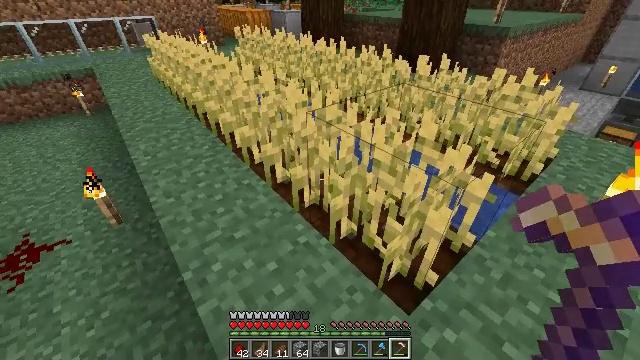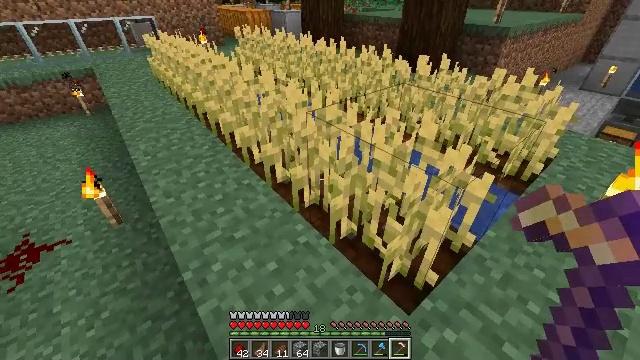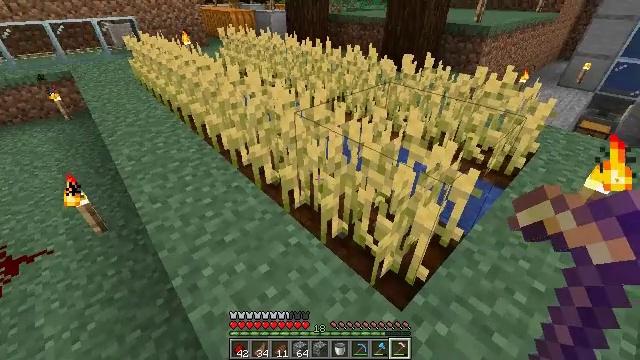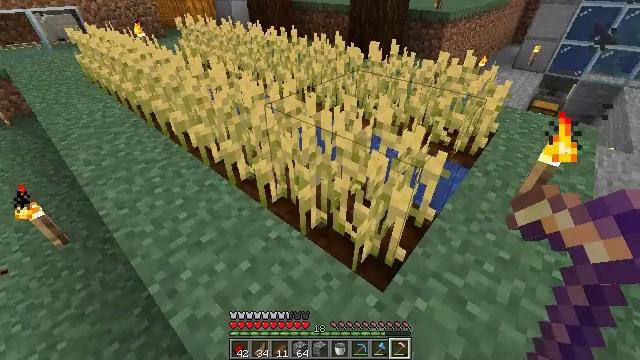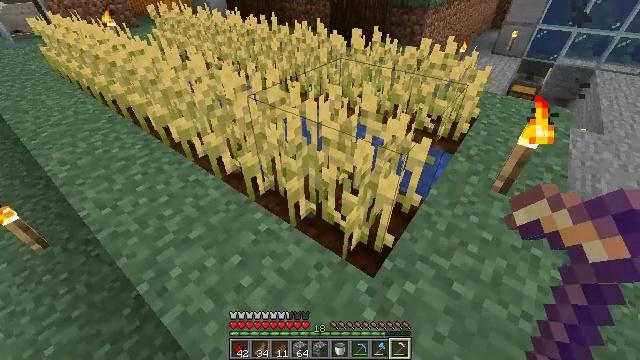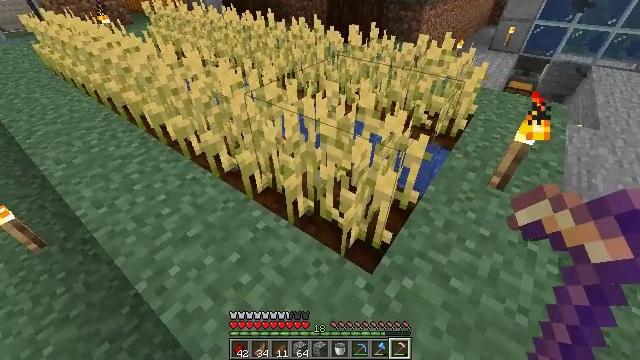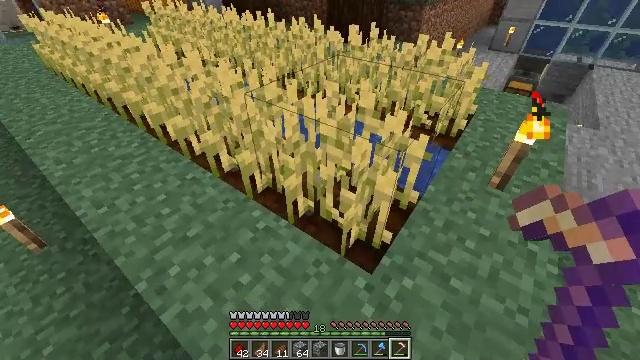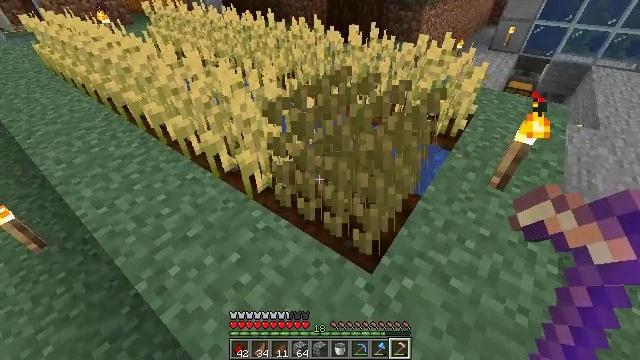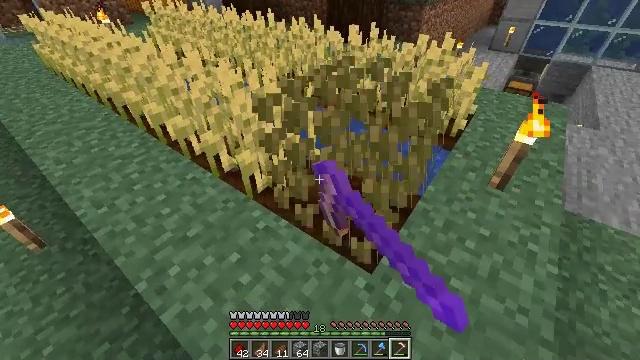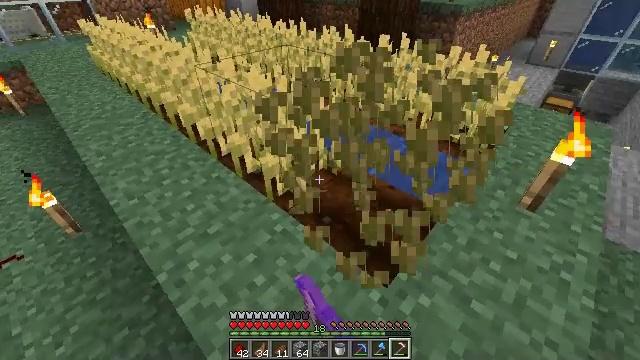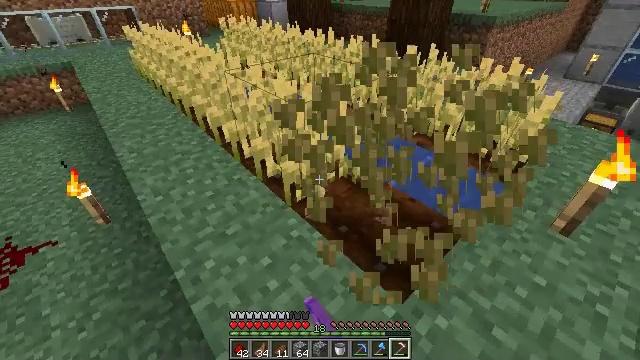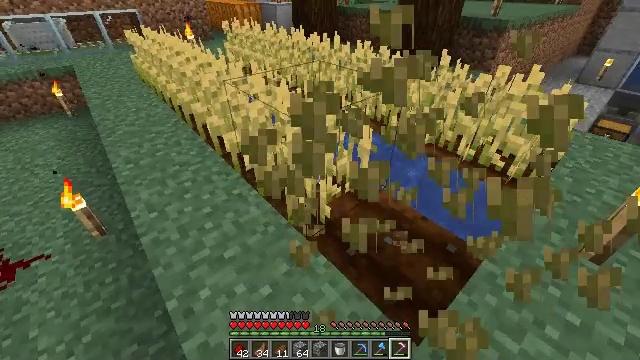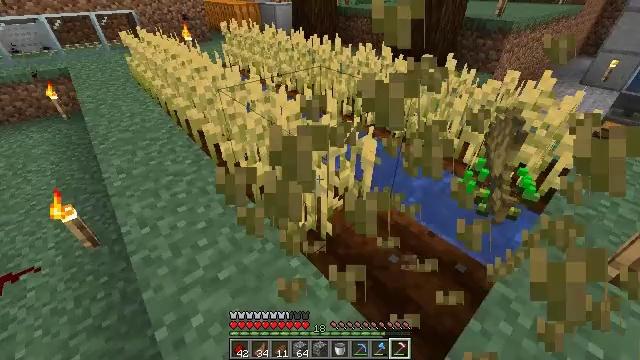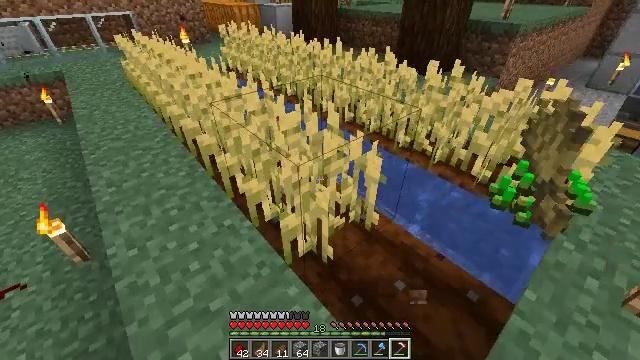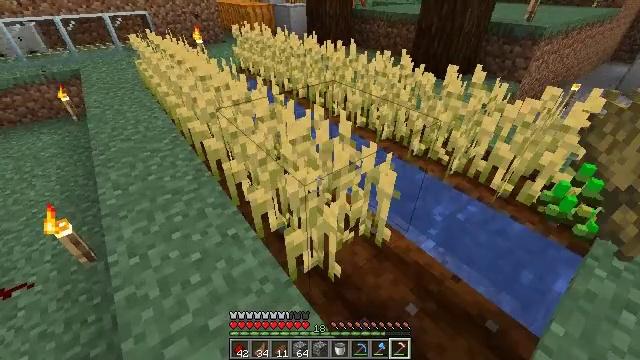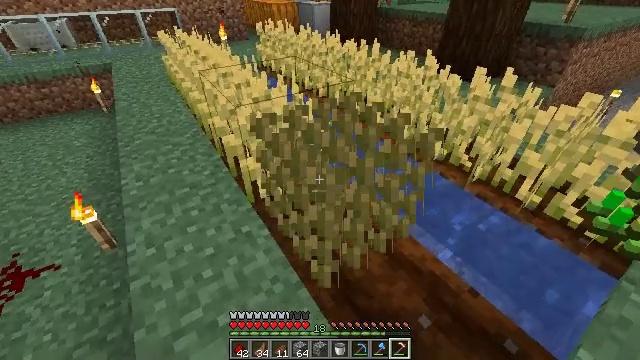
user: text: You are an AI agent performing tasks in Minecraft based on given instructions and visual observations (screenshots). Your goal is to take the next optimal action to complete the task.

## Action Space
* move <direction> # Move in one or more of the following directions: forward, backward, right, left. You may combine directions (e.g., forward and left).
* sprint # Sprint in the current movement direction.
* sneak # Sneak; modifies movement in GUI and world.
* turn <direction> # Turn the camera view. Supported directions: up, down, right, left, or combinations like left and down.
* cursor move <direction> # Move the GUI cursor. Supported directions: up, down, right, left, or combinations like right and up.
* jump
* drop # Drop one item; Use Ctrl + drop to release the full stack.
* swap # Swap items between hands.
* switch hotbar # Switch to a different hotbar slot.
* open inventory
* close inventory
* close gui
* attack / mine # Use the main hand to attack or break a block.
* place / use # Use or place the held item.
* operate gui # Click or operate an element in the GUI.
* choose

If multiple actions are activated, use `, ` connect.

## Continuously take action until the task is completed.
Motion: motion action
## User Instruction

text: Gather wheat by left-clicking on it.
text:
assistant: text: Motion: no_op
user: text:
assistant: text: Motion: turn right
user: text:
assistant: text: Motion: turn right and down
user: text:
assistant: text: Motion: turn right and down
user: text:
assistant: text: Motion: no_op
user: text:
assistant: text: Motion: no_op
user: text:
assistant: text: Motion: attack / mine
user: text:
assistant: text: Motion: attack / mine
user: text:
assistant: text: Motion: turn left and up
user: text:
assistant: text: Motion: move forward, turn left and up
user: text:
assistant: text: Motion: move forward
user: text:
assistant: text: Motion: move forward
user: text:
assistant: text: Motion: move forward
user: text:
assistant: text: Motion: turn left
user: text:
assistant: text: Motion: turn left, attack / mine
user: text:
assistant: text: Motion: turn left, attack / mine
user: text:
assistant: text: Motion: attack / mine
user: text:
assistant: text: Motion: move forward, turn left
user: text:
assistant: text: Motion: move forward, turn left
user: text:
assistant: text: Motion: move forward, turn left
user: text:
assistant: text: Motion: move forward, turn left
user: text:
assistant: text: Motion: no_op
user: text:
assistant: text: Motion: no_op
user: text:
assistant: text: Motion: no_op
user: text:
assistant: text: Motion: attack / mine
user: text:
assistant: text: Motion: move forward, attack / mine
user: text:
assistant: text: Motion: move forward, attack / mine
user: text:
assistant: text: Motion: move forward, turn left
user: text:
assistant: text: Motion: move forward, turn left and up
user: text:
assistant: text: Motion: move forward, turn left and up